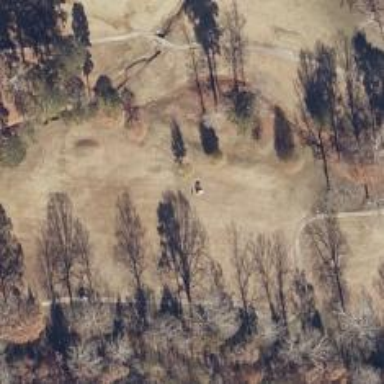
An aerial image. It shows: Golf hole.